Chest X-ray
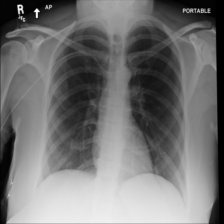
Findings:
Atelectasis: negative
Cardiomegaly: negative
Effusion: negative
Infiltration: negative
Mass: negative
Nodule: negative
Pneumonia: negative
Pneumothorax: negative
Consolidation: negative
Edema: negative
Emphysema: negative
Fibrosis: negative
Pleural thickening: negative
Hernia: negative